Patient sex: M
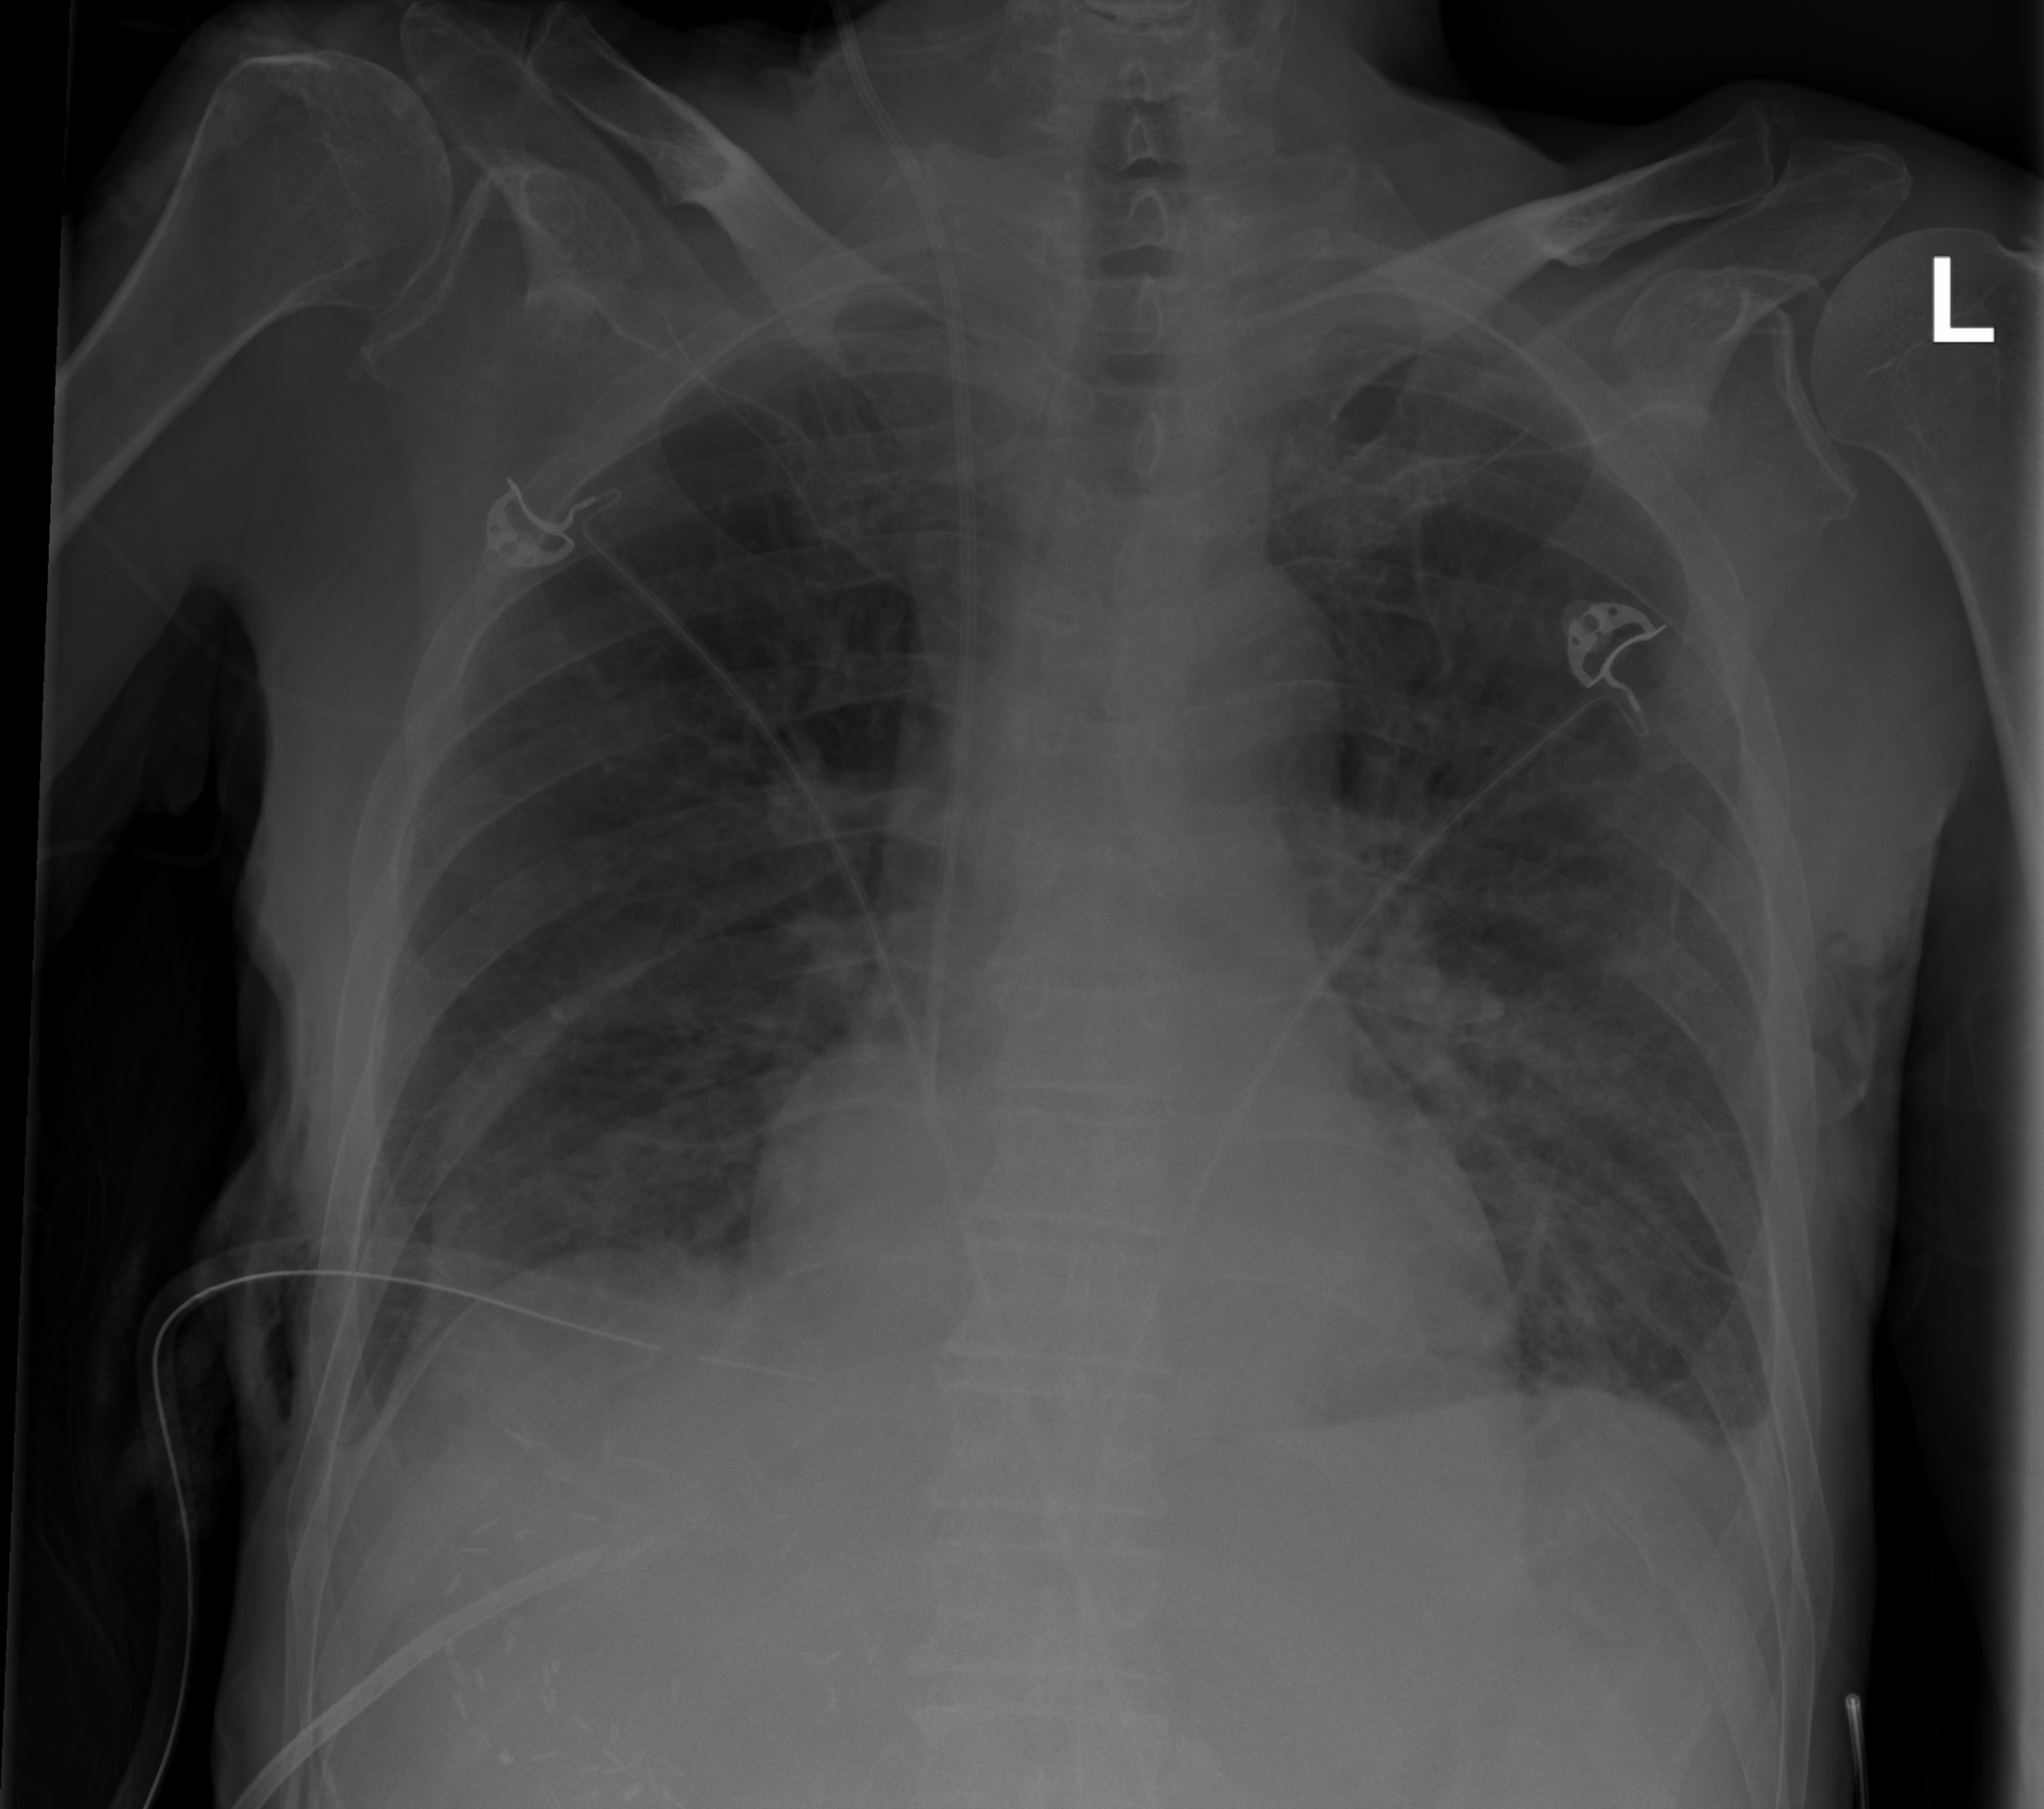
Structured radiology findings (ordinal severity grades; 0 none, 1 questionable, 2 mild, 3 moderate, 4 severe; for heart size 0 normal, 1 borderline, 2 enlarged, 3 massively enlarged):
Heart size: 0
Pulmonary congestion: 0
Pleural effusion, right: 1
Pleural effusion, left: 0
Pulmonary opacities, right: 0
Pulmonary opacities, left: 0
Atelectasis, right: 2
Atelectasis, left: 2